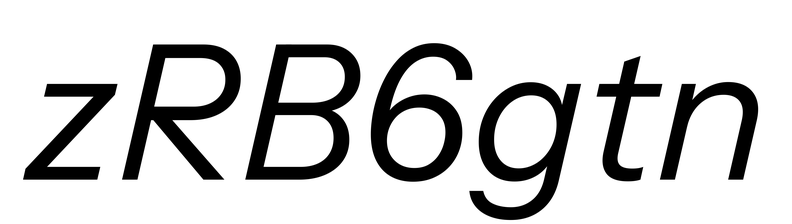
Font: InstrumentSans-Italic_Italic